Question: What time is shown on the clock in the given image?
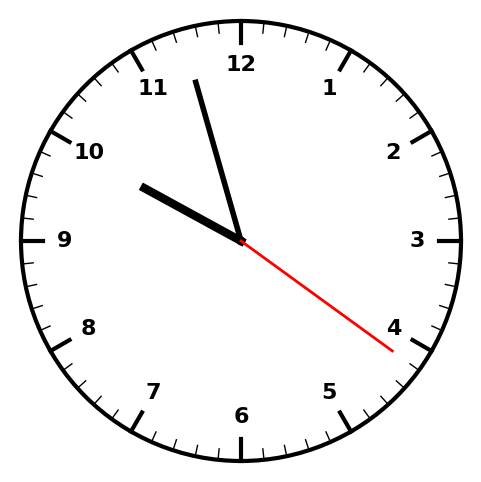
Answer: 09:57:21